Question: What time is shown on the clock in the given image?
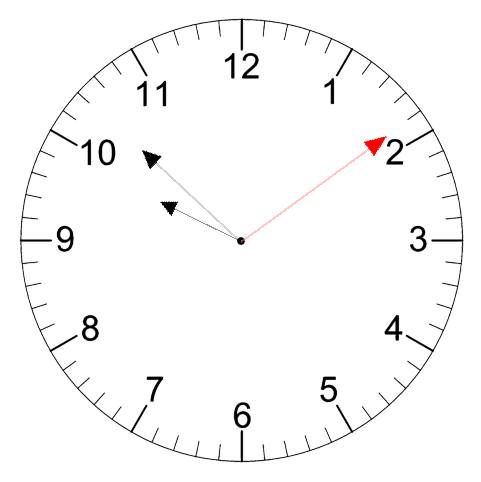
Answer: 09:52:09